Question: I have a layout issue:
'''
.sectorMenuContentPane {
float: left;
width: 25%;
}
.sectorContentPane {
float: left;
width: 75%;
}
.sectorContentPaneRight {
float: right;
width: 32%;
}
'''
Here are my layouts using the same css:

In the 3 column layout the page looks fine but in the 2 column layout its broken. How can i make it so if there isnt a sectorContentPaneRight then sectorContentPane fills the area as per my diagram?
Also as if i need it fluid? Can you help me with a jsfiddle example?
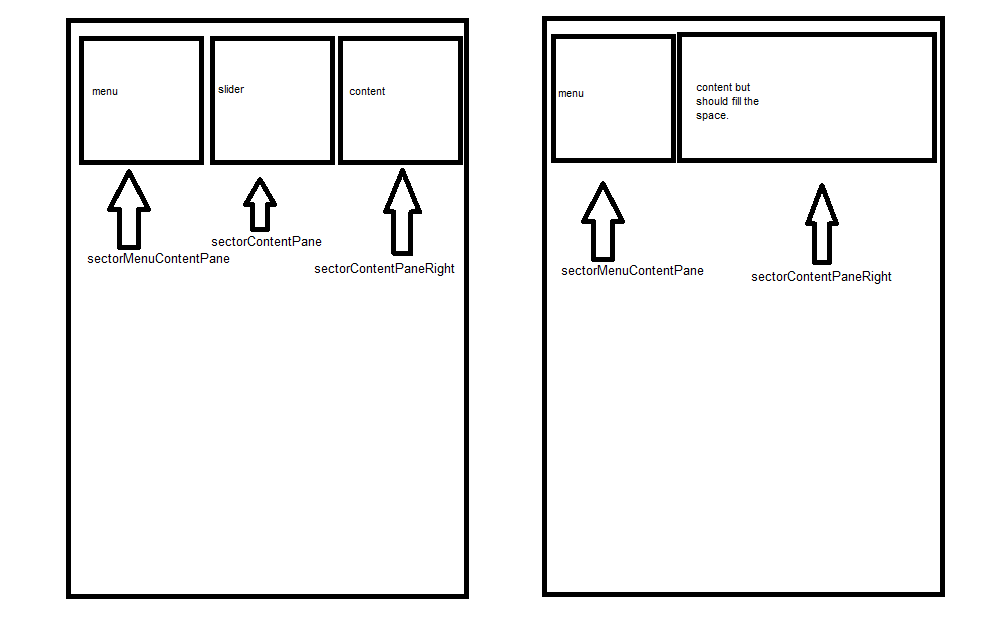
Answer: Tables will be your easiest solution. Here's an example using divs with 'display: table'
<URL>
The left and right cells have a set width. The center one will fill the remaining space. This will be your only 100% css solution. You could use Javascript to determine what to do and apply a class to the wrapper element, but this is more elegant (in my opinion.)
css:
'''
.wrapper {
display: table;
width: 100%;
height: 100px;
}
.sectorMenuContentPane {
display: table-cell;
width: 25%;
}
.sectorContentPane {
display: table-cell;
}
.sectorContentPaneRight {
display: table-cell;
width: 32%;
}
'''